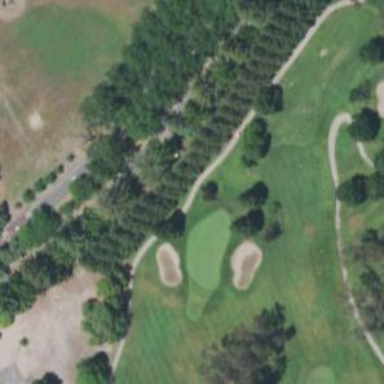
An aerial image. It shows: Rough grass surface on golf course.